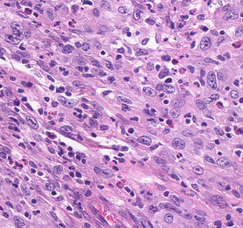
Tumor epithelial tissue: yes
Tumor-associated stroma tissue: no
Normal tissue: no